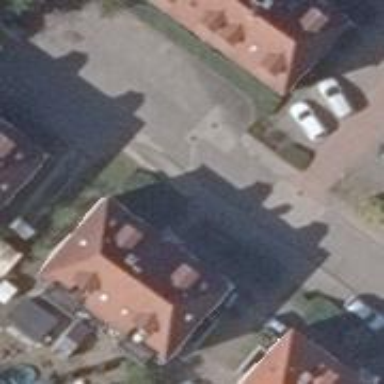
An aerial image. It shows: Residential road with concrete plates. Sidewalks are available on both sides.